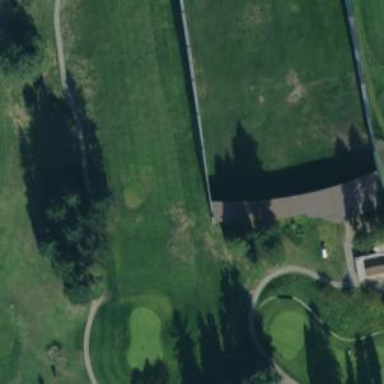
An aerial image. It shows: View of golf hole.